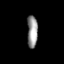
Tissue: lung
Cell type: Endothelial cells
Senescence score: 0.5795
Nuclear area (px): 333
Mean DAPI intensity: 148.727